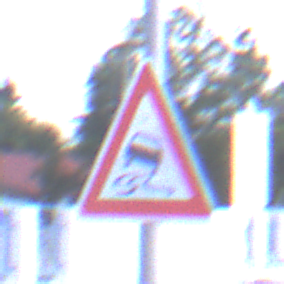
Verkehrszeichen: SchleuderOderRutschgefahr
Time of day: SunriseSunset
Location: Outdoor (Suburban)
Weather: PartlyCloudy
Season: NotSpecified
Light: Natural